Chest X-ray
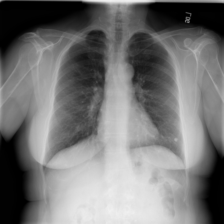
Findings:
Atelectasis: negative
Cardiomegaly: negative
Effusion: negative
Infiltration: negative
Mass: negative
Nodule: negative
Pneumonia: negative
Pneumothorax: negative
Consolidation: negative
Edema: negative
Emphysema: negative
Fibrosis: negative
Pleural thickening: negative
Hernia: negative